Aerial crown-view tile of a tropical tree (Barro Colorado Island, Panama), acquired 20250616:
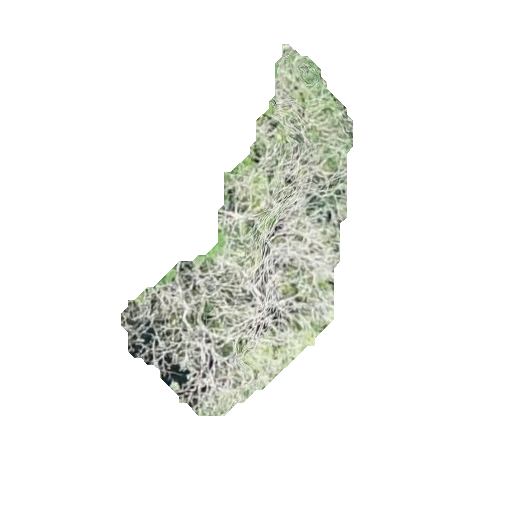
Species: Tabebuia rosea
GBIF accepted scientific name: Tabebuia rosea
Crown area: 62.507 m²